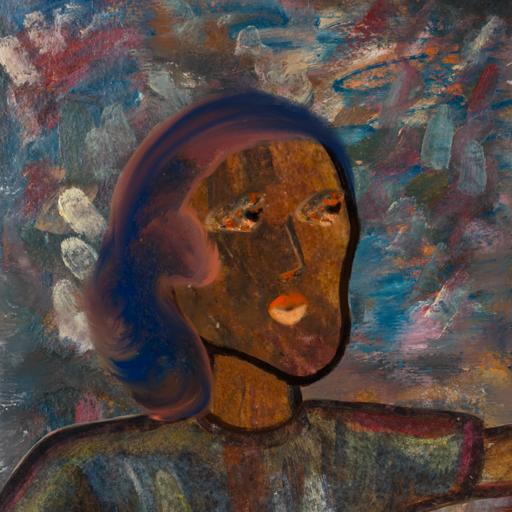
Background: Boggyland, Head And Neck Side: Mosgoul, Face Side: Gypsy_Queen, Bust: Mosgoul, Hair Side: Mother_And_Son_Son, Head Accessory: Blank, Second Necklace: Blank, Necklace: Blank, Baby: Blank